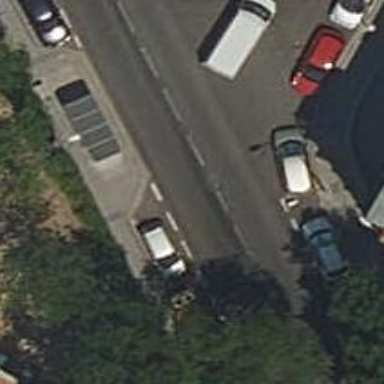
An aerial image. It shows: Public transport stop position.